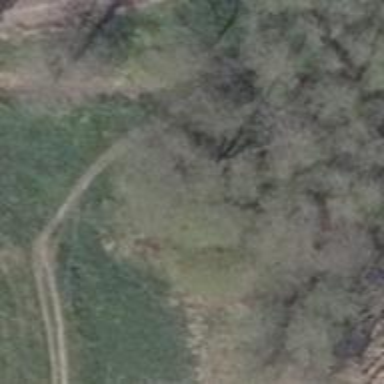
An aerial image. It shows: Path on the ground with ford.